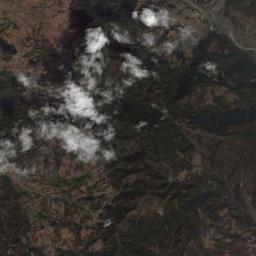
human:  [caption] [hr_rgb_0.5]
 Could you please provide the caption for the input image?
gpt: The white cloud is above the mountain .

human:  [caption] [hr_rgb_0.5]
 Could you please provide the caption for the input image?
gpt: Sparse white clouds on the ground where green and yellowish brown intersect .

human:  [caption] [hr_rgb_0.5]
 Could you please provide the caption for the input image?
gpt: A vast cloud of white clouds floated over the farmland .

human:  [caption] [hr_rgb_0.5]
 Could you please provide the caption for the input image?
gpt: The cumulus clouds are located above the land covered by some vegetation while some ups and downs are on the land .

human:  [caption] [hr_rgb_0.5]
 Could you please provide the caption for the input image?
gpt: Some pieces of white clouds over a mountain .